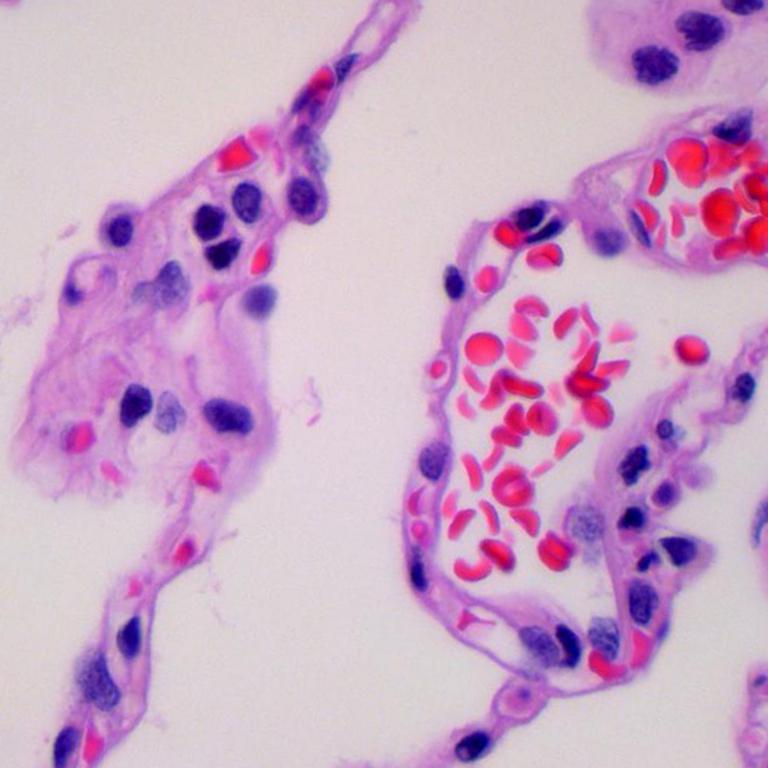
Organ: lung
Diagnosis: benign